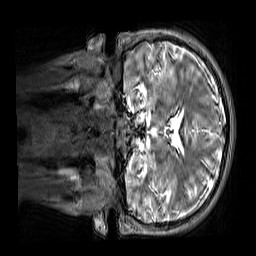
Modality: T2w
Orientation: coronal
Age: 12
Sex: female
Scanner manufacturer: siemens
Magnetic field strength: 3 T
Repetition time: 3.2 s
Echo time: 0.408 s